Question: i want to add 'Microsoft SQL CE 4.0' to my VS InstallShield LE Project Redistributables
I've done this steps:
- 'C:\Program Files (x86)\InstallShield2SpringLE\SetupPrerequisites'-
and Result:

The project was built successfully, But the installer can't install SQL CE 4.0..
Can anyone help me?
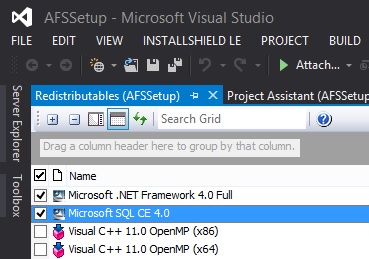
Answer: InstallShield Limited Edition doesn't have the Prereq editor found in Professional and Premier. I assume this means you edited the PRQ XML by hand. If so, how were you able to make out the schema? There is no XSD and some of the fields are integers that would be meaningless without the tool to help you work it out.
Here's an old blog article showing how to use the tool:
<URL>
If it was me, I'd download an Eval copy of Professional or Premier and throw it on a VM. Use the tool to edit the PRQ and then copy it back to your LE installation. Also there is another stack overflow answer where someone said they wrote their own PRQ and posted the code.
<URL>
The fact that it builds tells you all the various files were found. The fact that it doesn't install means there is something wrong with your XML.